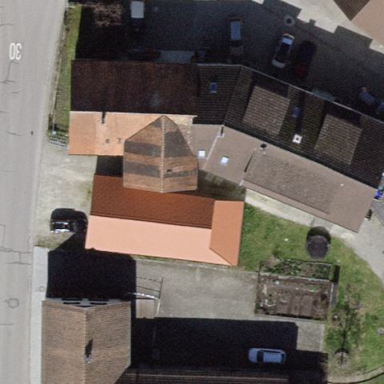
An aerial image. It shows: Gabled roof on building that houses apartments.